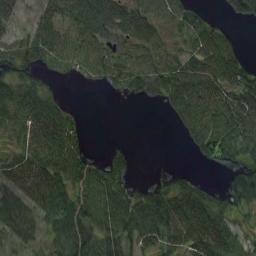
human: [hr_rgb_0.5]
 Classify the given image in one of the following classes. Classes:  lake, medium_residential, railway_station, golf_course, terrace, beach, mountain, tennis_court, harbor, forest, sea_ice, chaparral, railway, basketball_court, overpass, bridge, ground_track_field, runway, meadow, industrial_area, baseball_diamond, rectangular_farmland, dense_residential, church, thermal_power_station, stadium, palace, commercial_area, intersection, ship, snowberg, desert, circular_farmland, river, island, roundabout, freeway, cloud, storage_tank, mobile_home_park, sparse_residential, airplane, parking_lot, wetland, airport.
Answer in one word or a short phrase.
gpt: lake